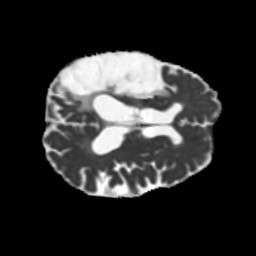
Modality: MD
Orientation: axial
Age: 51
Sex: male
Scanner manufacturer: siemens
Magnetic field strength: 3 T
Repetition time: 5.25 s
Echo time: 0.08 s